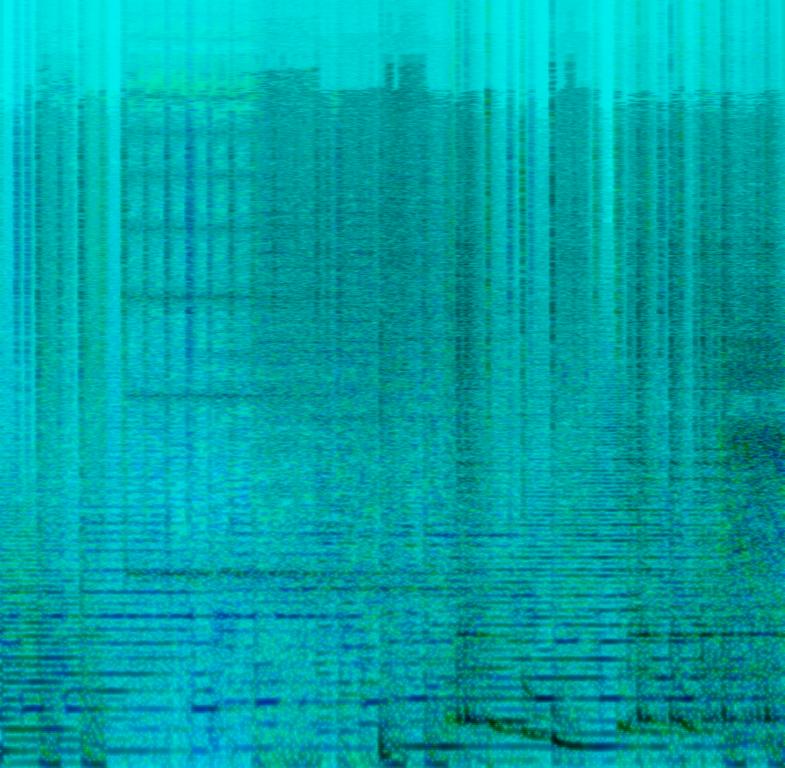
The low quality recording features a wide punchy toms, wide aggressive electric guitars, sustained synth lead, distorted filtered bass and tinny hi hats. It sounds energetic and exciting.